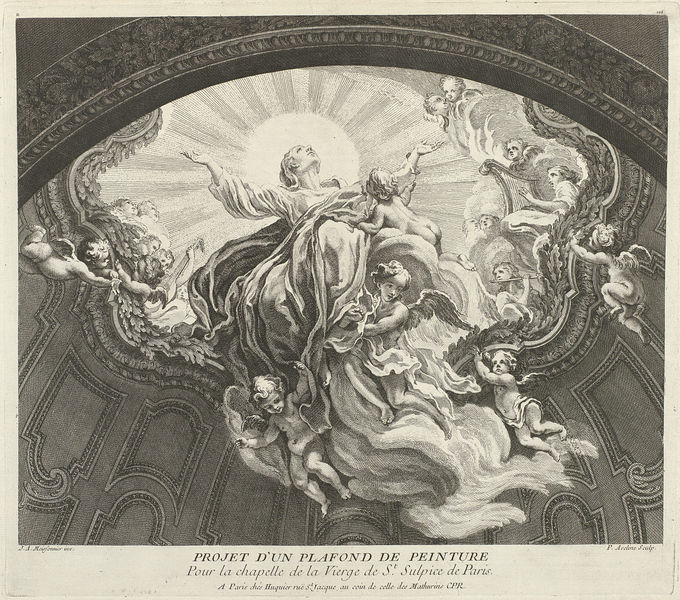
Titel: Projet de plafond de peinture pour la Chapelle de la Vierge de St Sulpice de Paris
Künstler: Juste Aurèle Meissonnier
Standort: Amsterdam
Institution: Rijksmuseum
Schlagwörter: flügel, gemälde, himmel, frau, kleid, malerei, arme, tragen, kirche, sonne, gewand, musik, kinder, rund, engel, schrift, französisch, kuppel, strahlen, beten, gebet, heiligenschein, heilig, maria, putti, auferstehung, aufstieg, himmelfahrt, fahrt, musizierende engel, maria himmelfahrt, starahlen, projet, strahlen himmel